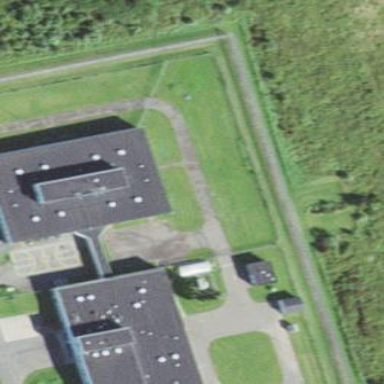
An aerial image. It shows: Prison building with flat roof.